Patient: sex M, age 42
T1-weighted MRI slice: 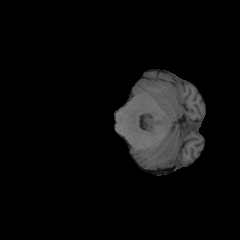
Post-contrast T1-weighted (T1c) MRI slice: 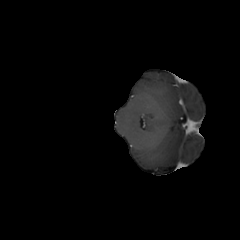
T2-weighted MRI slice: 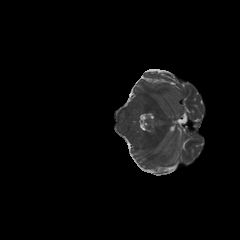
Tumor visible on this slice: no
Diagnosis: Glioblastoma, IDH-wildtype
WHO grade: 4